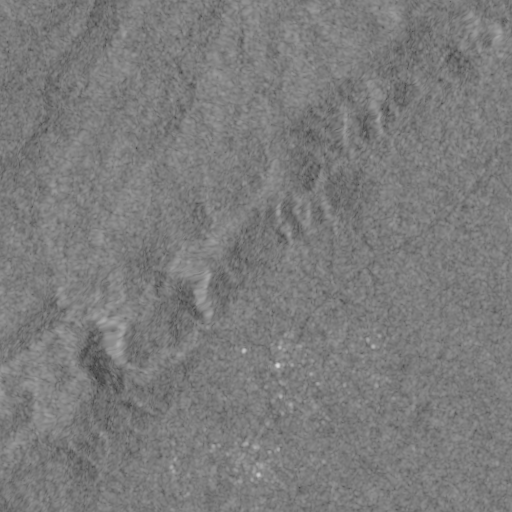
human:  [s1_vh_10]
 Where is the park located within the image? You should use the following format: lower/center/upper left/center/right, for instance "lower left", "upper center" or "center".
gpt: The park is located in the lower right of the image.
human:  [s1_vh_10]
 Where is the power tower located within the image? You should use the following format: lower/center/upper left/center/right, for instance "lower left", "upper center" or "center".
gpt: The power tower is located in the center right of the image.
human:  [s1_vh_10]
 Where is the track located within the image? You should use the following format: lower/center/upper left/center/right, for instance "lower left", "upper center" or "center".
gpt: The track is located in the lower center of the image.
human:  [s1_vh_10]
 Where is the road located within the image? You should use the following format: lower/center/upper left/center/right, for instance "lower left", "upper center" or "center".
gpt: There is no road in the image.

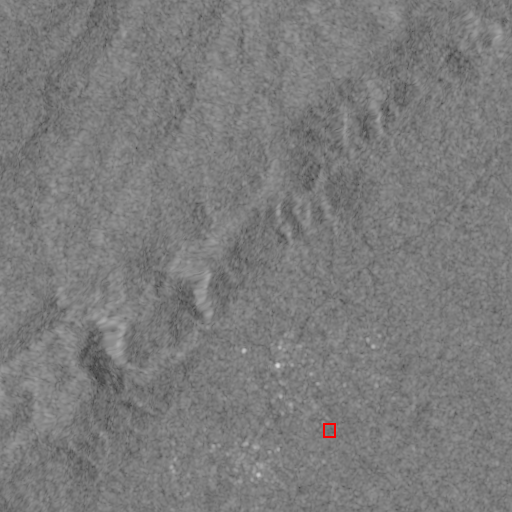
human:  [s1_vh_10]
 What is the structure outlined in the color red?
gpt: The structure outlined in red is a park.
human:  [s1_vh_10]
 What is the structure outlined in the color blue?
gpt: There is no blue outline.